Question: I am trying show a 'UIProgressView' while downloading an image from a server by using 'ASIHTTPRequest'. I want to show progress on the 'UIProgressView' which is working perfectly using this code:
'''
[request setDownloadProgressDelegate:progressIndicator];
'''
I want to show '%' right next to my progress bar, so the user knows what percentage has been downloaded. Some thing like this (I made this in Photoshop):

---
What I thought of is to use
'''
- (void)request:(ASIHTTPRequest *)request didReceiveBytes:(long long)bytes;
'''
to update my 'UILabel', This method is always called when ASI request receives some amount of bytes.
But to call this method I have to implement it in my class and then 'setDownloadProgressDelegate' to 'self', like this,
'''
[request setDownloadProgressDelegate:self];
'''
Therefore, can I make the 'request' object have two different delegates at the same time, so I can receive responses with both? I just need to do some math to calculate the percentage and update my 'UILabel' -- I know the exact size of the file I am downloading.
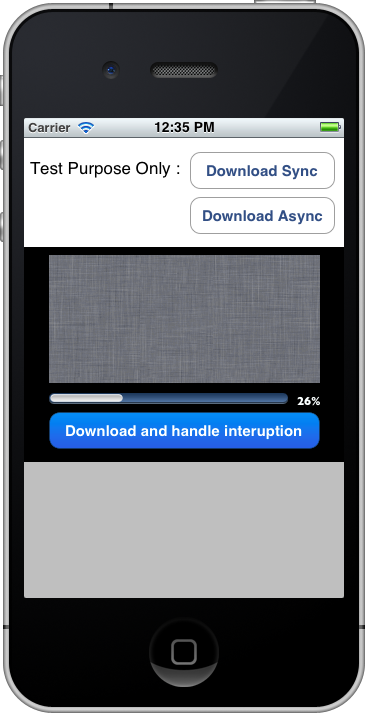
Answer: After few hours of reading I finally found a easiest way to solve this problem, ASIHTTPRequest has two different method which can help to set delegates.
1. For progress view indicator. - This updates Progress view in short increments it.
2. For class it self. - And this allows to add method in class which called by ASIHTTPRequest object while it finishes it's downloading or uploading.
So what I did is I set my progress view delegate and than I set my self as a delegate of request object. like,
'''
[request setDownloadProgressDelegate:myProgressViewObject]; // For progress view increment
[request setDelegate:self]; // For adding methods such as finished downloading started downloading.
'''
---
Mt purpose was to let my request object call below method,
'''
- (void)request:(ASIHTTPRequest *)request didReceiveBytes:(long long)bytes; // Now I can increment my UILabel percentage here.
'''
Which is messaged periodically by setting,
'''
[request setDelegate:self];
'''
Hope this will help others in future!
Cheers